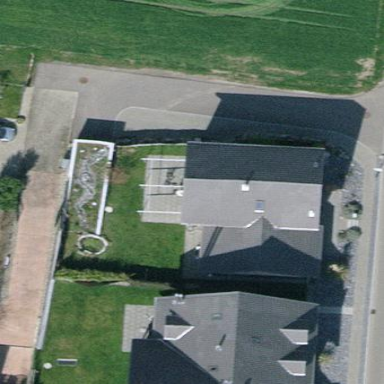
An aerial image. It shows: House with tiled roof.